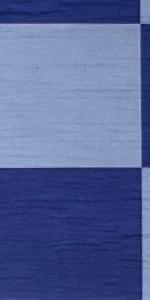
Label: Bishop_Black